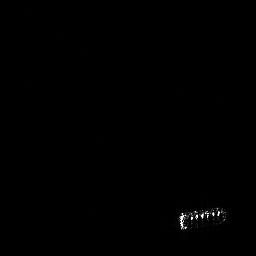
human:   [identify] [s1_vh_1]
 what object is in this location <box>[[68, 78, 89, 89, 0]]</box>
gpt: <ref>1 medium ship at the bottom right</ref>